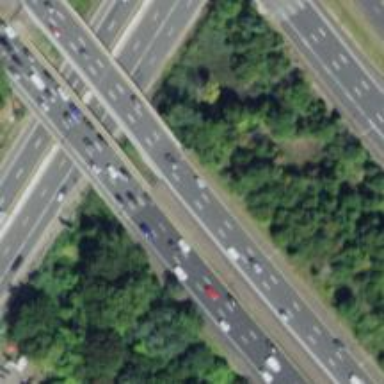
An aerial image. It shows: Motorway bridge crossing urban freeway/expressway.